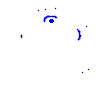
Particle: pion